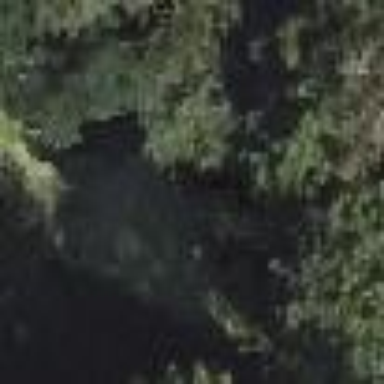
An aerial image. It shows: Pond surrounded by natural water.